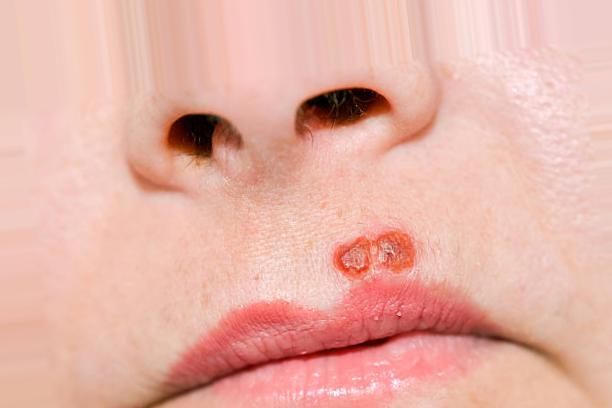
Condition: Mouth Ulcer